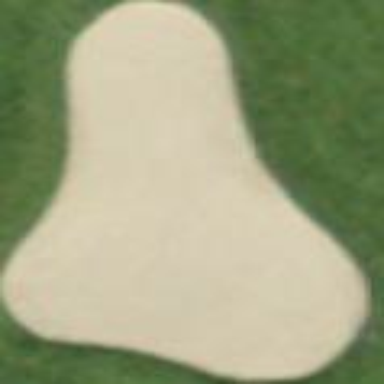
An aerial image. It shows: Sand bunker on golf course.